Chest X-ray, PA view. Patient: 22 years old, sex F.
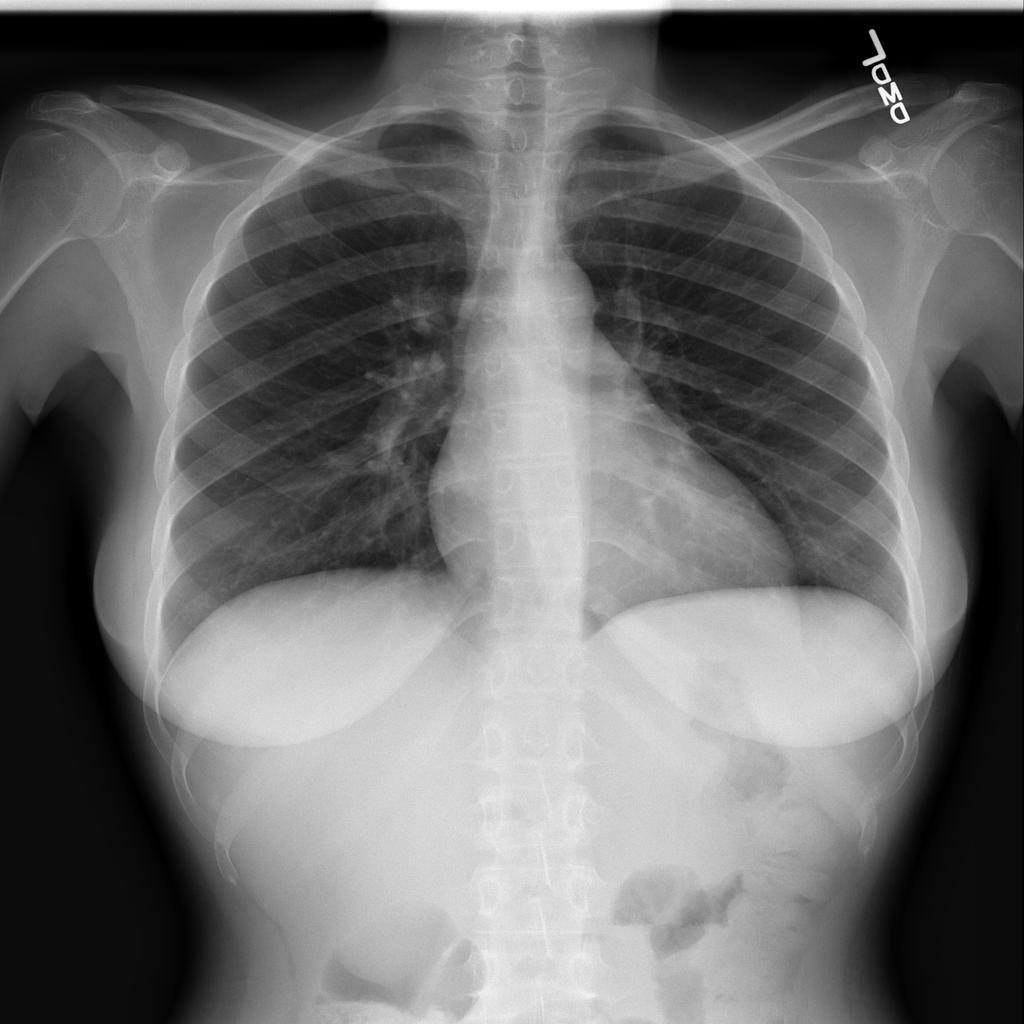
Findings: No Finding